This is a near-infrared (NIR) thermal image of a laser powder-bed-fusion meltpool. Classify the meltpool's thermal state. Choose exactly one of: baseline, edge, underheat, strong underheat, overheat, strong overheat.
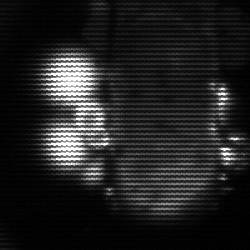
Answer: strong underheat